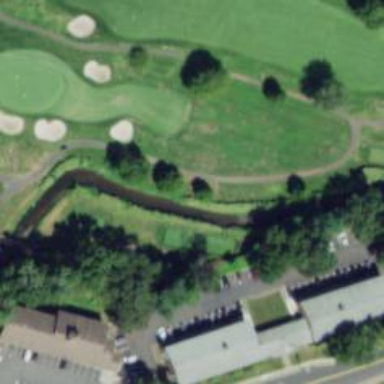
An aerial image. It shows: Path used for both walking and golf.